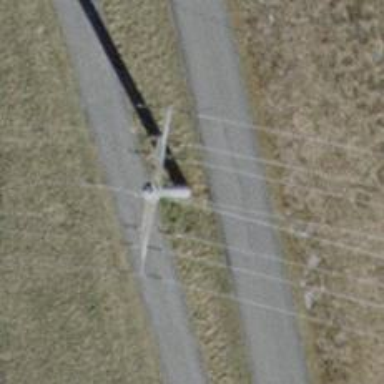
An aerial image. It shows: Power pole.